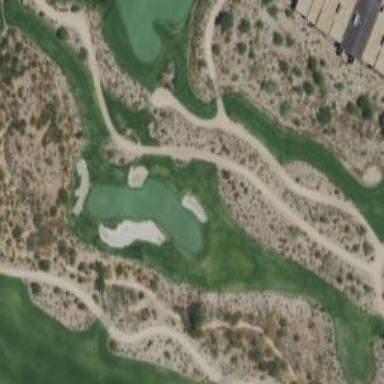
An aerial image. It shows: Scenic golf fairway.